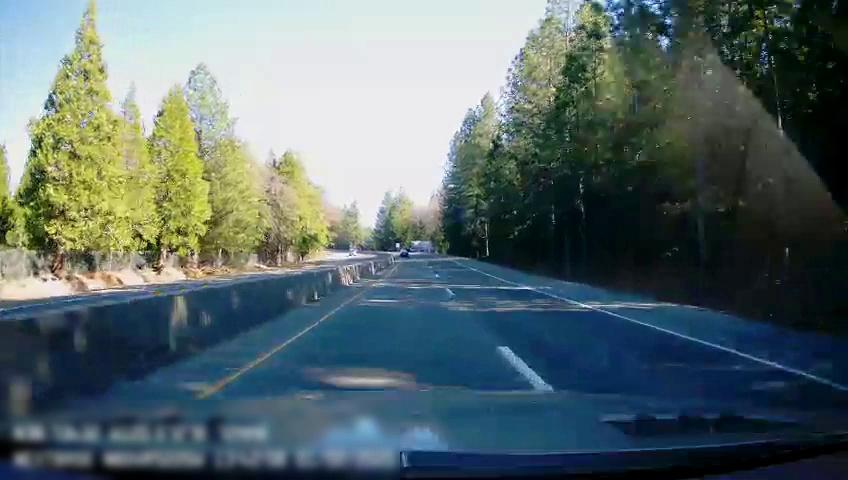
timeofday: Day
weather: Sunny
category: Drivable Space
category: Drivable Space
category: Lanes | Alternate Lane
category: Lanes | Current Lane
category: Lanes | Alternate Lane
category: Lanes | Opposite Lane